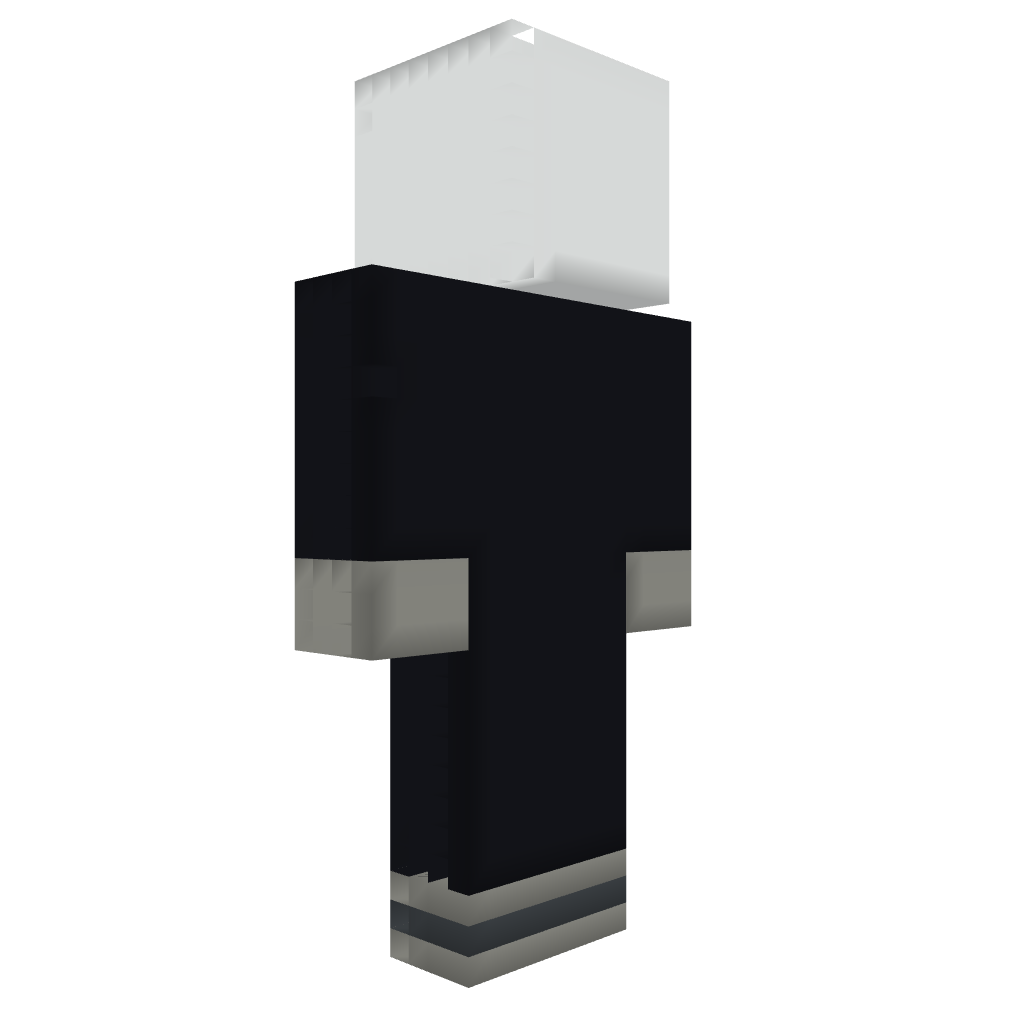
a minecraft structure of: Slenderman